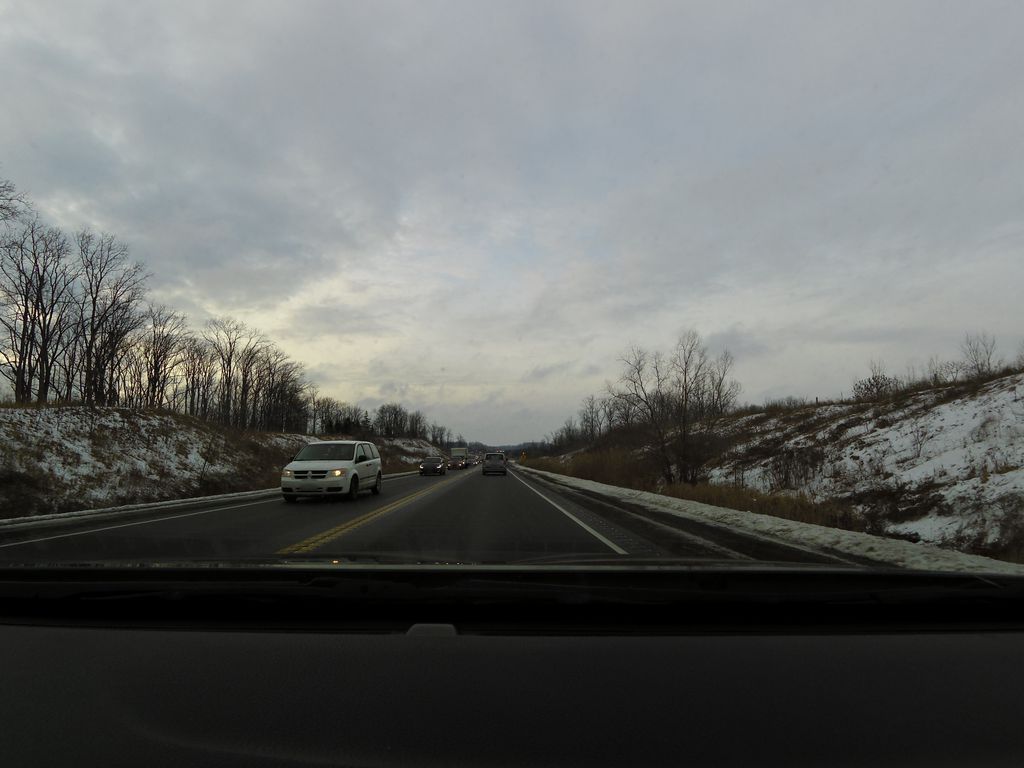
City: hamilton